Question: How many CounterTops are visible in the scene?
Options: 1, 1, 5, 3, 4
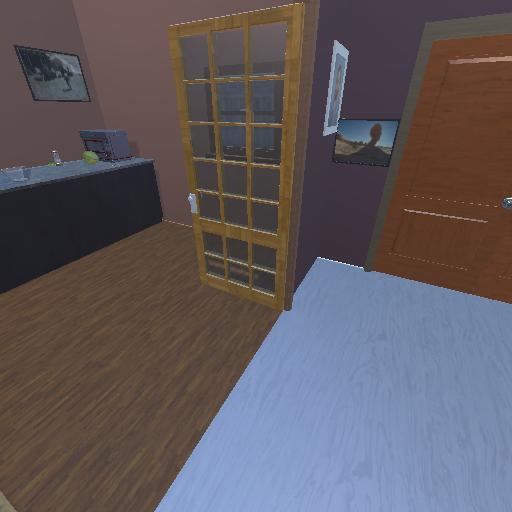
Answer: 1